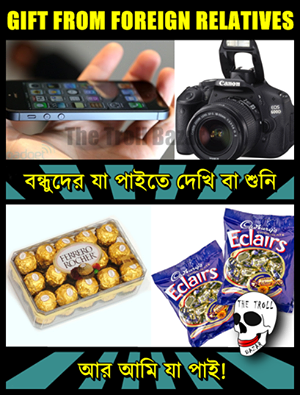
Caption: GIFT FROM FOREIGN RELATIVES বন্ধুদের যা পেতে দেখি বা শুনি আর আমি যা পাই!
Label: non-hate